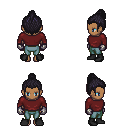
a pixel art fantasy rpg character, female body template, human, dark skin, maroon long-sleeve shirt, teal pants, raven short topknot hairstyle, metal gloves, black shoes, four views (front, back, left, right), 2x2 character sprite sheet, small pixel art, hard edges, no anti-aliasing